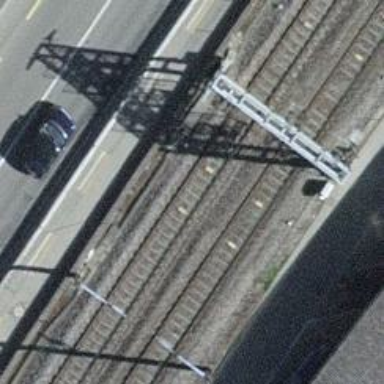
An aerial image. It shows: Railway signal.